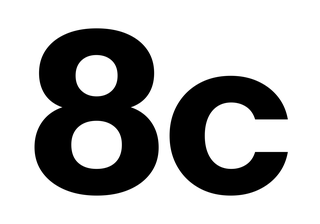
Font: InstrumentSans_Bold